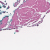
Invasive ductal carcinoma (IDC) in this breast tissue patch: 0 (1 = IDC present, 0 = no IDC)